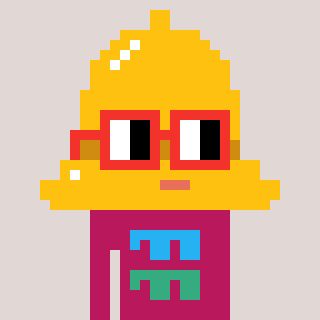
a pixel art character with square red glasses, a bell-shaped head and a darkpink-colored body on a warm background